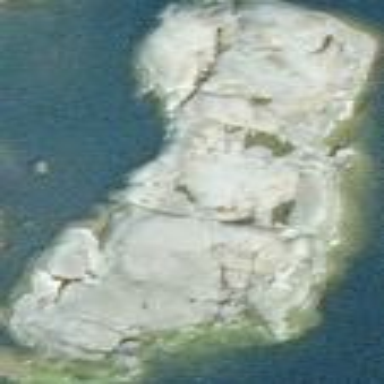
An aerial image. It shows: Islet located along the natural coastline.